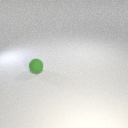
small green rubber sphere